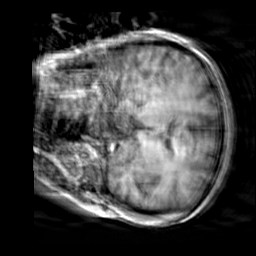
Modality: T1w
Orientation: coronal
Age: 23
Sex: female
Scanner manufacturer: siemens
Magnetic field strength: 3 T
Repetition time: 2.3 s
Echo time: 0.00303 s